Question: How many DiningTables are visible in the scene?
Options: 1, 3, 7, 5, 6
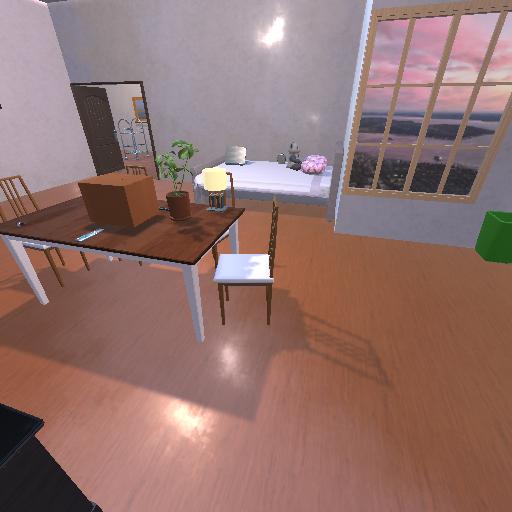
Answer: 1